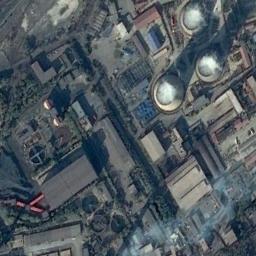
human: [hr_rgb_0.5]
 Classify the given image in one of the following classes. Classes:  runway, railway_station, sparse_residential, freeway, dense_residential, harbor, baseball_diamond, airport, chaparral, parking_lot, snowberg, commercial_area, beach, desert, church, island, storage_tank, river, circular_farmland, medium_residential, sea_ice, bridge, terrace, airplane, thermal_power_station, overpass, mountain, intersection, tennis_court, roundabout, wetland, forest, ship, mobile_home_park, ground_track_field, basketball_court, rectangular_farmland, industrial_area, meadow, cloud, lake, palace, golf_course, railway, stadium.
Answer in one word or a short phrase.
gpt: thermal_power_station